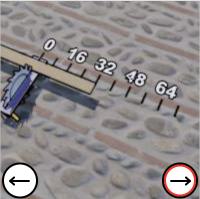
Task: length
Answer: 32
First scale value: 16.0